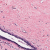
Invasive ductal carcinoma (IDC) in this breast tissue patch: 0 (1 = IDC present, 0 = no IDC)